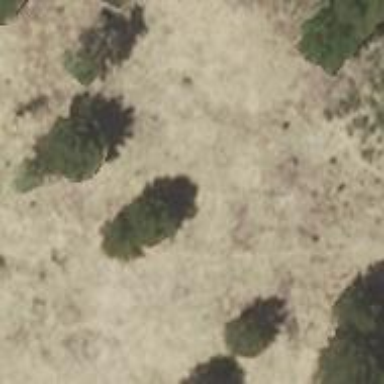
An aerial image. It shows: Natural area covered with sand.